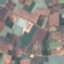
Land use / land cover: PermanentCrop